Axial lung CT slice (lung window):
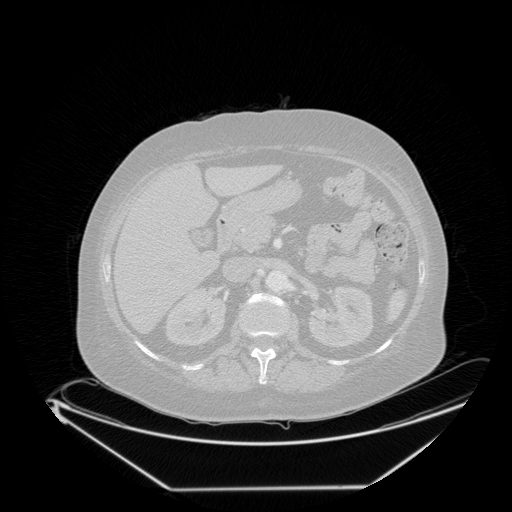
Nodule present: no